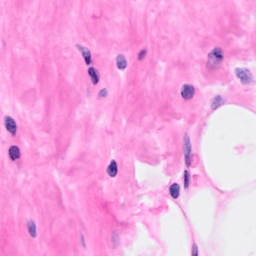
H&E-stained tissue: Breast